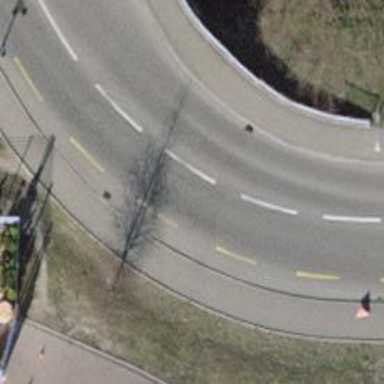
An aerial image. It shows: Unclassified road with asphalt surface. There is cycle track on the left side.